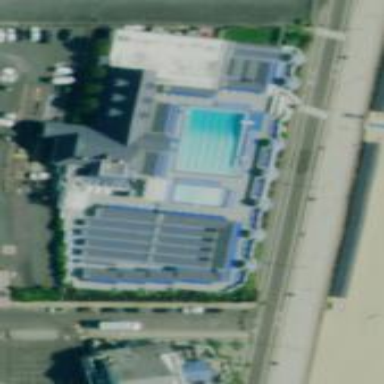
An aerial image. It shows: Sports center specializing in swimming activities located on leisure land.